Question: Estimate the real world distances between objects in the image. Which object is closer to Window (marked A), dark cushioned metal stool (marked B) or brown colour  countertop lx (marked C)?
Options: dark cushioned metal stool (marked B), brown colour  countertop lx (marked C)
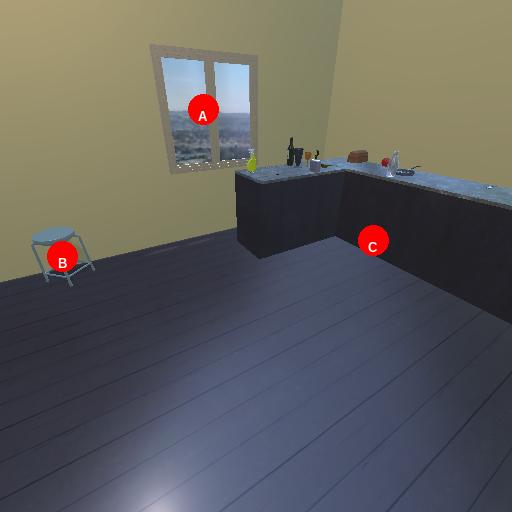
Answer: dark cushioned metal stool (marked B)